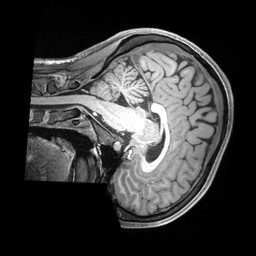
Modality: T1w
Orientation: sagittal
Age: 19
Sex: female
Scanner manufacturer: siemens
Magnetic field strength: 3 T
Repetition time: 2.4 s
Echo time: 0.00226 s